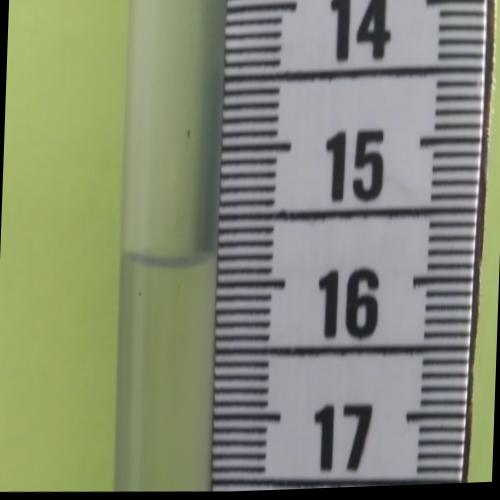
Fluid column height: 15.8 cm